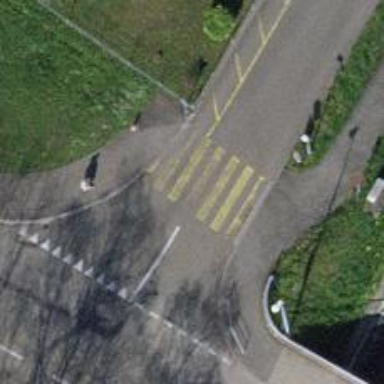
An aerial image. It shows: Footway crossing with marked asphalt surface.